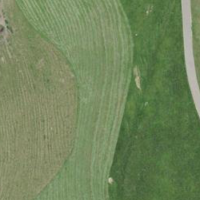
EUNIS habitat code: 25
Species observed at this site:
Aglais io